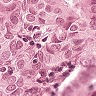
Metastatic tissue present: yes